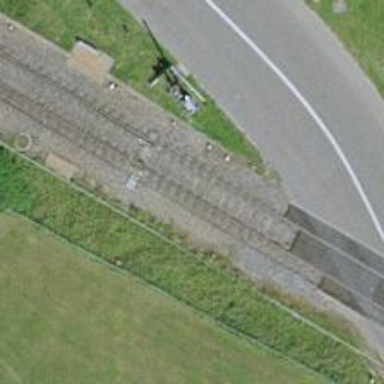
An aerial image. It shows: Railway switch.